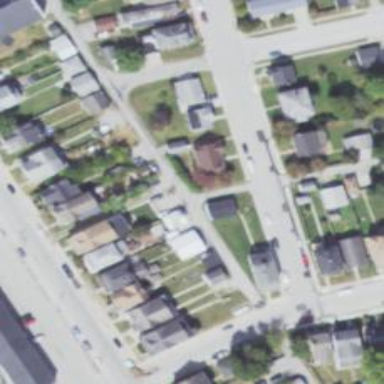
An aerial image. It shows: Alley classified as service road.